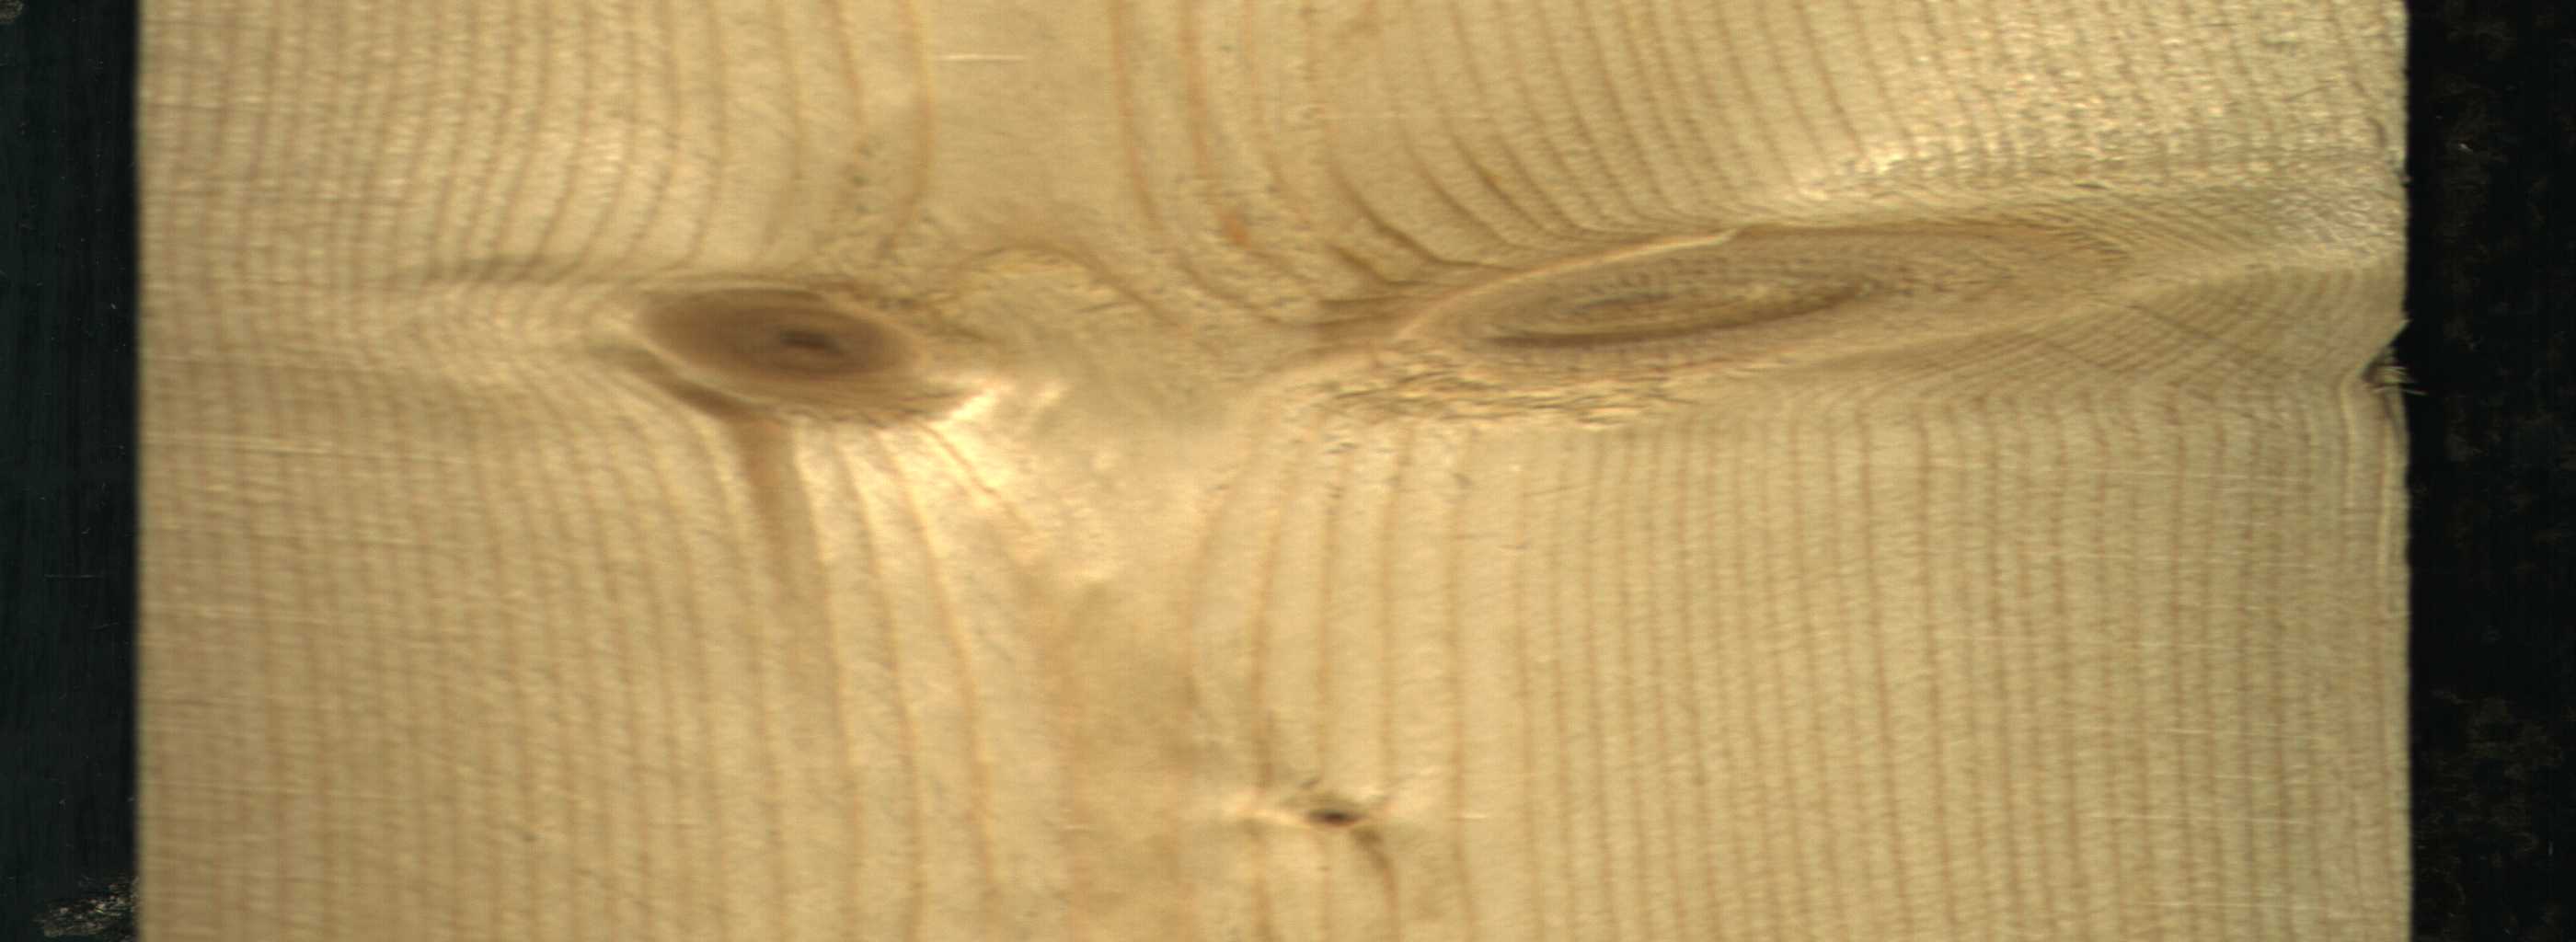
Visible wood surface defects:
Live_Knot
Live_Knot
Live_Knot